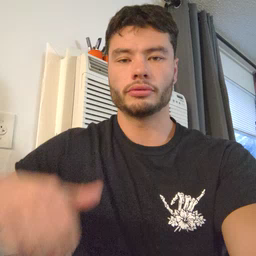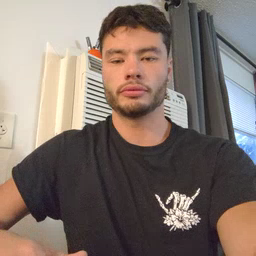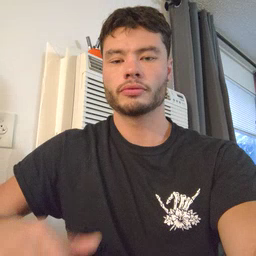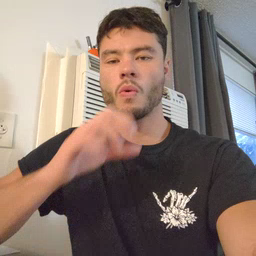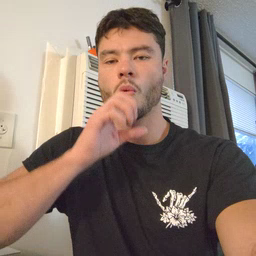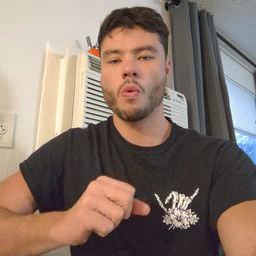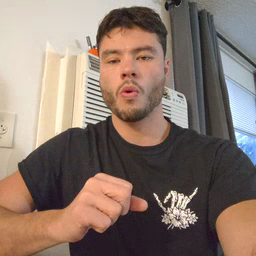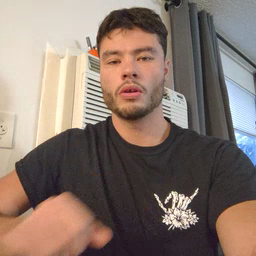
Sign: old